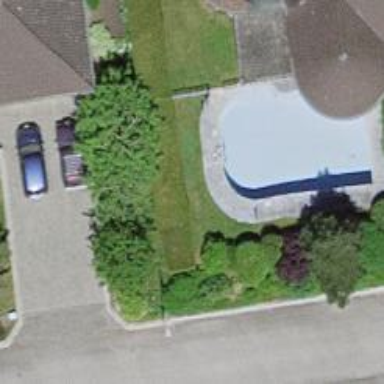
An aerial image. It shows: Swimming pool located in leisure land.